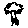
Label: tree